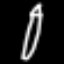
Label: pencil